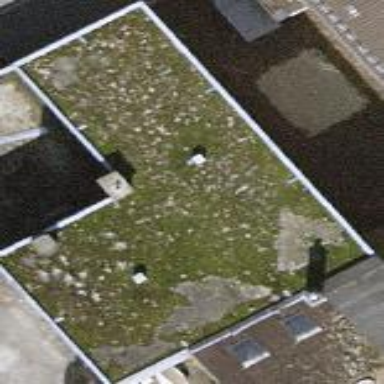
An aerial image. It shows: Building with flat roof.